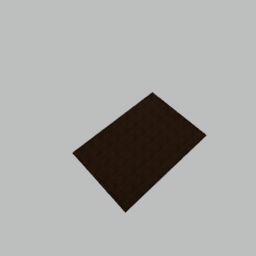
Label: decoration